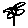
Label: flower